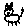
Label: cat